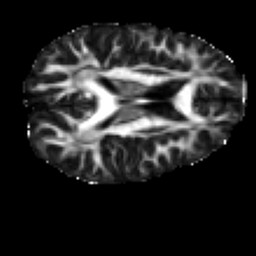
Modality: FA
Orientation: axial
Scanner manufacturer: ge
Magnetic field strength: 3 T
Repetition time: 7.98 s
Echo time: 0.0701 s